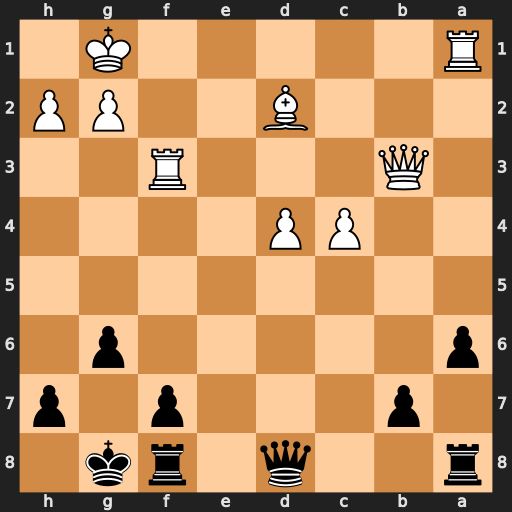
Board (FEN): r2q1rk1/1p3p1p/p5p1/8/2PP4/1Q3R2/3B2PP/R5K1
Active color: b
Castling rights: -
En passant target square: -
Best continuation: Qxd4+ Qe3 Qxa1+